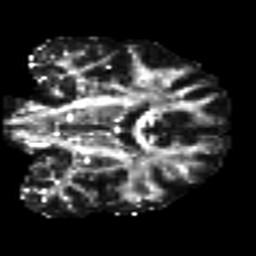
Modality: FA
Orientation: coronal
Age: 47
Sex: male
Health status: healthy
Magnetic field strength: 3 T
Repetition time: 8.4 s
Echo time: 0.0926 s